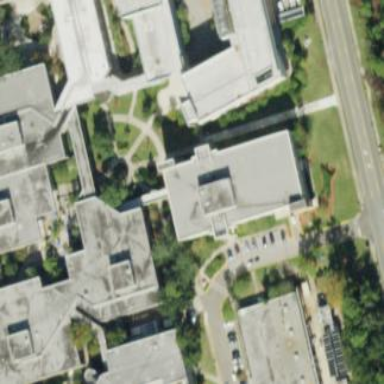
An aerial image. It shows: View of university building.